Question: when am I try connect backend api using JWT it shows this issue?

Laravel code
'''
public function handle($request, Closure $next)
{
header('Access-Control-Allow-Origin: *');
header('Access-Control-Allow-Headers: Content-type, X-Auth-Token, Authorization, Origin');
return $next($request);
}
}
'''
'''
<?php
Route::group([
'middleware' => 'api',
], function ($router) {
Route::post('login', 'AuthController@login');
Route::post('logout', 'AuthController@logout');
Route::post('refresh', 'AuthController@refresh');
Route::post('me', 'AuthController@me');
});
'''
'''
\App\Http\Middleware\CORS::class,
'''
'''
'CORS' => \App\Http\Middleware\CORS::class,
'''
angular code
'''
onSubmit() {
return this.http.post('http://localhost:8000/api/login', this.form).subscribe(
data => console.log(data),
erro => console.log(erro)
);
}
'''
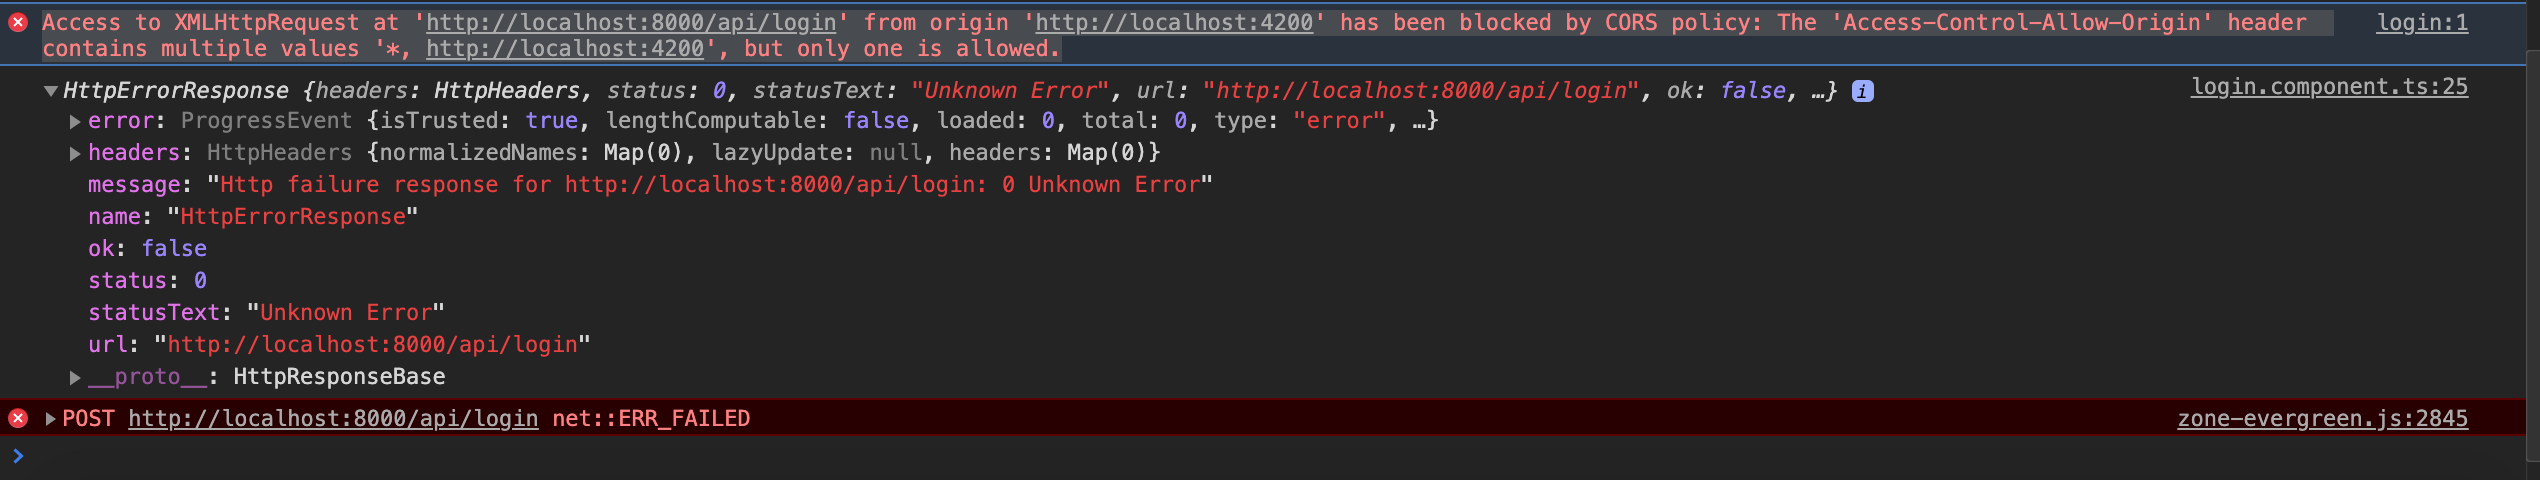
Answer: Middleware:
'''
public function handle($request, Closure $next)
{
$origin = $request->header('origin');
$origin = $origin ?? '*';
// ALLOW OPTIONS METHOD
$headers = [
'Access-Control-Allow-Origin' => $origin,
'Access-Control-Allow-Methods'=> 'GET, POST, DELETE, PUT, OPTIONS, HEAD, PATCH',
'Access-Control-Allow-Headers'=> 'Authorization,DNT,X-CustomHeader,Keep-Alive,User-Agent,X-Requested-With,If-Modified-Since,Cache-Control,Content-Type,Set-Cookie',
'Access-Control-Allow-Credentials'=> 'true'
];
if($request->getMethod() == "OPTIONS") {
// The client-side application can set only headers allowed in Access-Control-Allow-Headers
return Response::make('OK', 200, $headers);
}
$response = $next($request);
if($response instanceof JsonResponse){
foreach($headers as $key => $value) {
$response->header($key, $value);
}
}
return $response;
}
'''